Question: I'm trying to learn Emacs and eLisp by writing some simple macros. Here is one of them:
'''
(global-set-key (kbd "C-c d") 'local-delete-line)
'''
'''
(defun local-delete-line ()
"deletes 1 line"
(interactive)
(beginning-of-line)
(set-mark-command)
(next-line)
(delete-region))
'''
Unfortunately, after triggering 'C-c d' (or any other hotkey that I set up by 'global-set-key'), Emacs responds with this:

Any ideas what can cause this?
To troubleshoot, I've removed my whole '.emacs' file, created an empty one, and I've put only the definition of 'local-delete-line' function, together with 'global-set-key' command. Emacs still produces garbage when invoking the function.
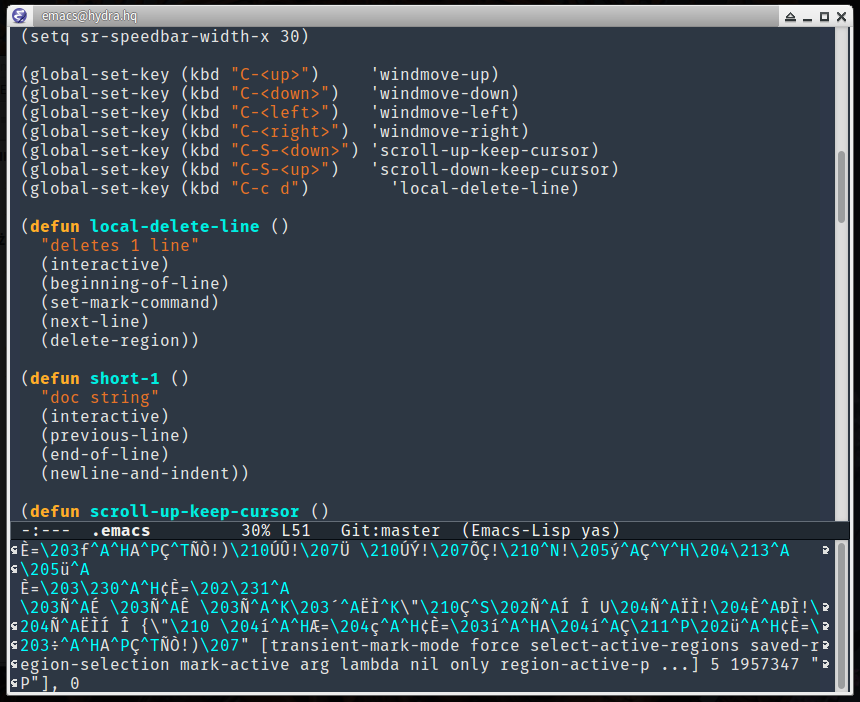
Answer: 1. Start by reading the doc of set-mark-command (C-h f set-mark-command). See what it says about not setting the mark in code you write. See how many arguments it requires.
2. Read the doc of delete-region: it requires two arguments.
3. Do M-: (setq debug-on-error t), and then try your recipe. The backtrace buffer will tell you what you have done wrong.
4. State what it is that you are trying to do. So far, it seems like you just want to delete or kill a line. If so, what's wrong with C-k?